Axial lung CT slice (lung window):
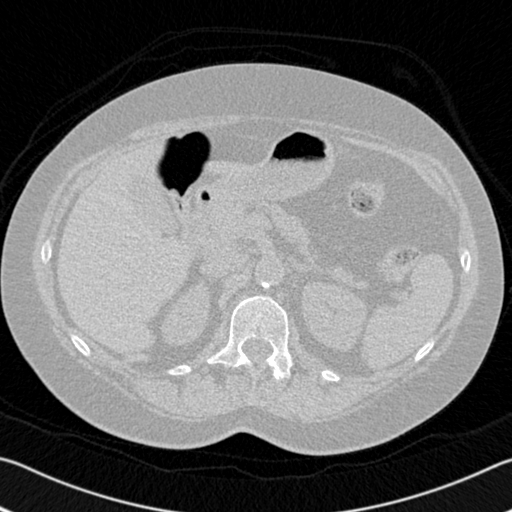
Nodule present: no